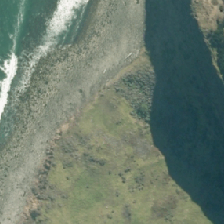
Land cover: grose_broom